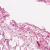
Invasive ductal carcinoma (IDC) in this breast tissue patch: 0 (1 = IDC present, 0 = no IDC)